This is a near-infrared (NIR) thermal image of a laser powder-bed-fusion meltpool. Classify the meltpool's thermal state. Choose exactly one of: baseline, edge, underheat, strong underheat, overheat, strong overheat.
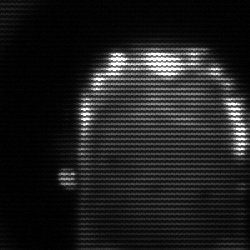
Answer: baseline